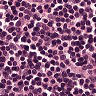
Metastatic tissue present: no